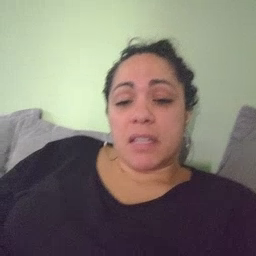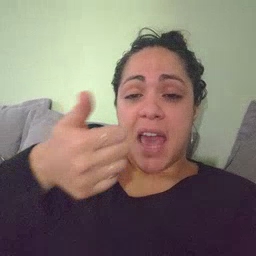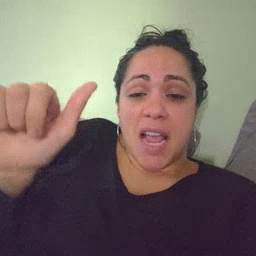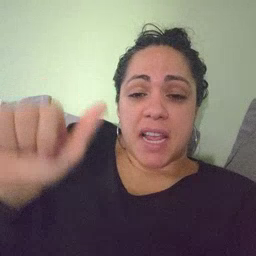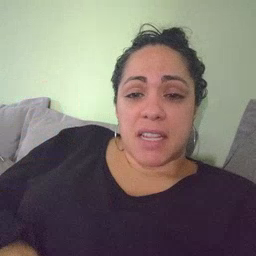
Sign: any